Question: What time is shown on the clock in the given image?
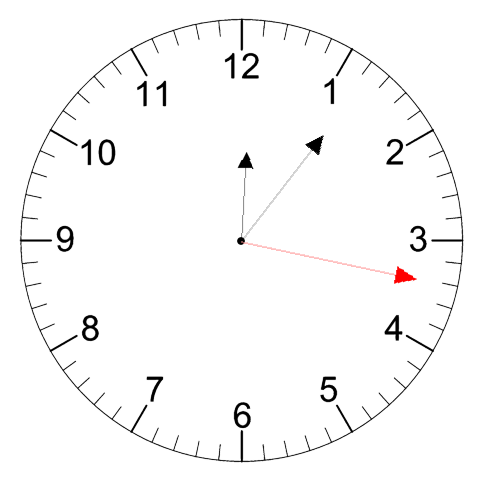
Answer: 12:06:17